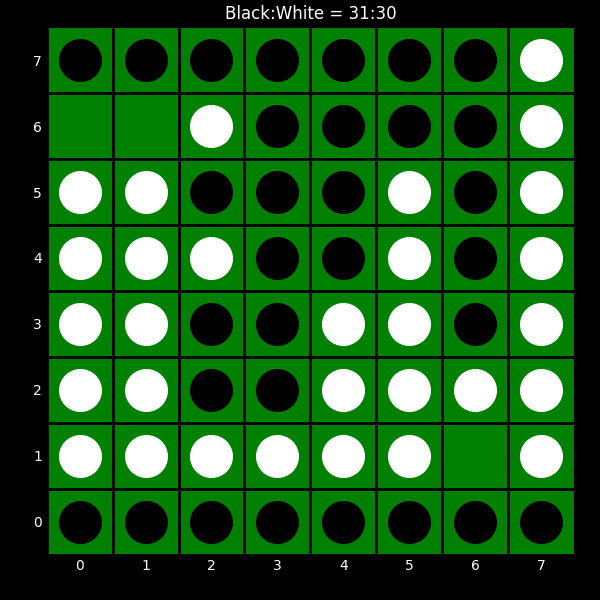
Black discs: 31
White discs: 30